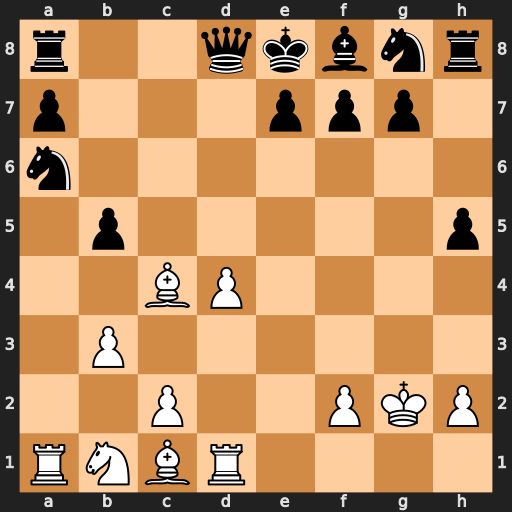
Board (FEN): r2qkbnr/p3ppp1/n7/1p5p/2BP4/1P6/2P2PKP/RNBR4
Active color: w
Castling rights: kq
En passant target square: -
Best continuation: Bxb5+ Qd7 Bxd7+ Kxd7 Rxa6